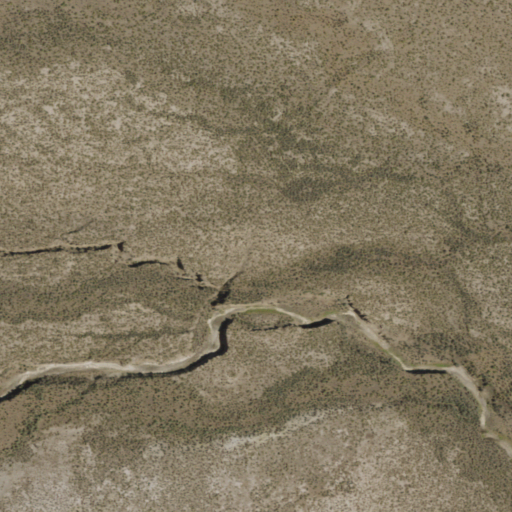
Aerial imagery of valley in Nevada named Tuledad Valley containing only shrub